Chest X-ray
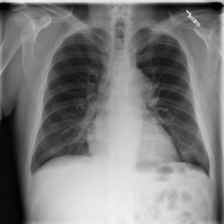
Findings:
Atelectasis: negative
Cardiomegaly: negative
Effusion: positive
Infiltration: negative
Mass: negative
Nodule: positive
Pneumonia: negative
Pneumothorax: negative
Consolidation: negative
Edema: positive
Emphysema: negative
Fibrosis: negative
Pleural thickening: negative
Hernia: negative